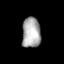
Tissue: lung
Cell type: Endothelial cells
Senescence score: 0.6038
Nuclear area (px): 552
Mean DAPI intensity: 171.576